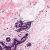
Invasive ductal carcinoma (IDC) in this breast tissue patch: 0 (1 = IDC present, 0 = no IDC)